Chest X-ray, AP view. Patient: 27 years old, sex M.
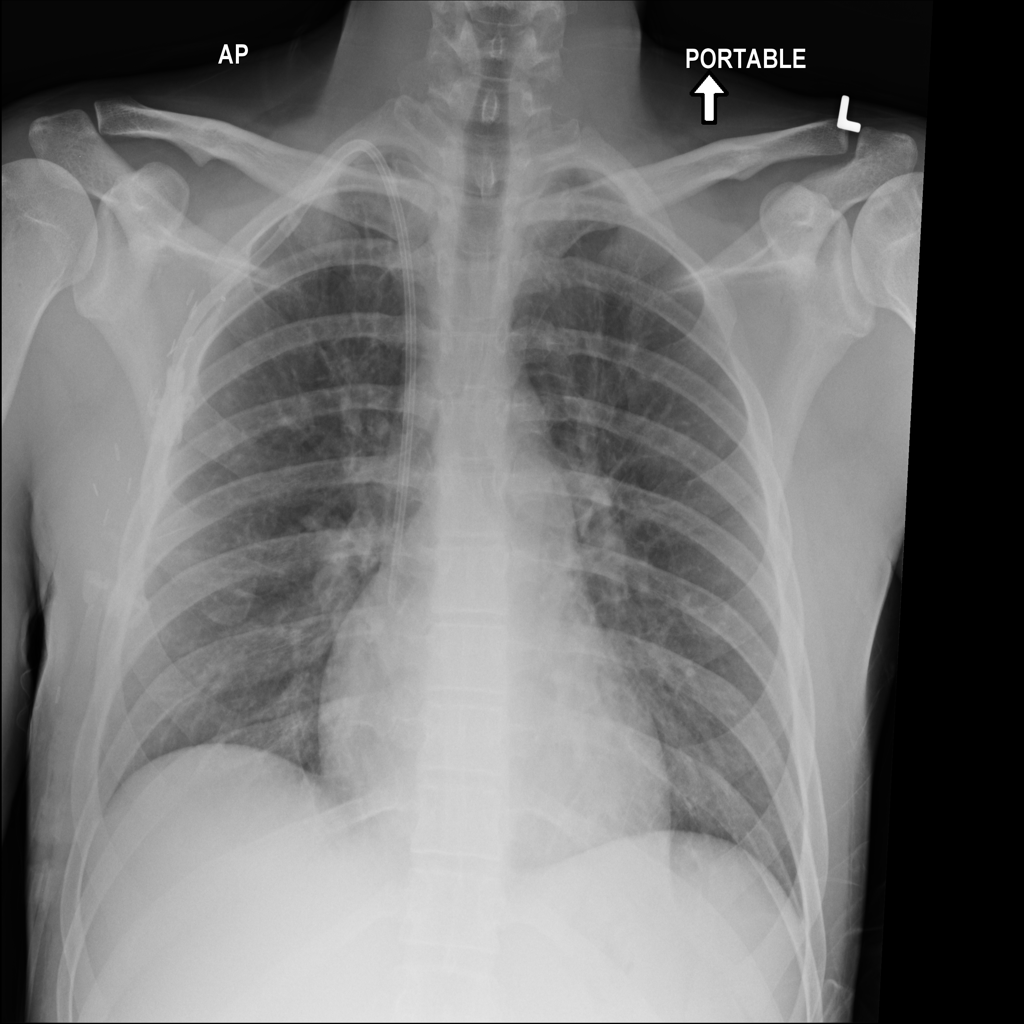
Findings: No Finding